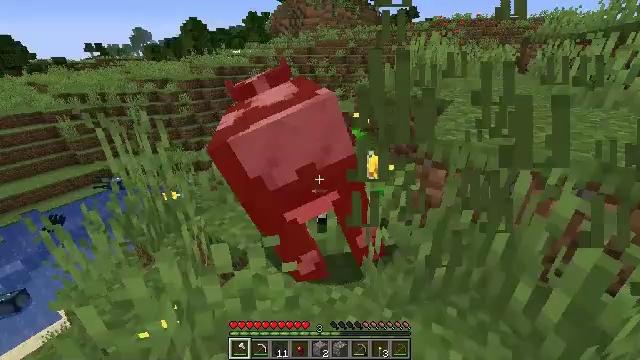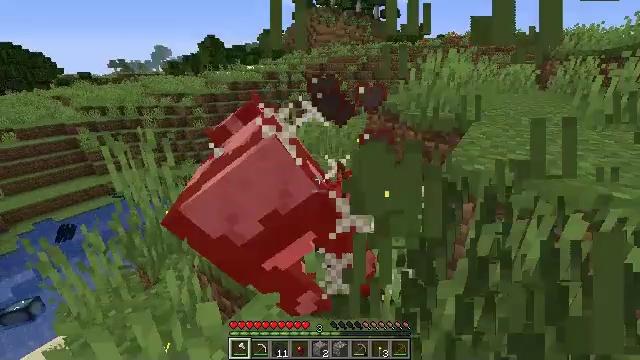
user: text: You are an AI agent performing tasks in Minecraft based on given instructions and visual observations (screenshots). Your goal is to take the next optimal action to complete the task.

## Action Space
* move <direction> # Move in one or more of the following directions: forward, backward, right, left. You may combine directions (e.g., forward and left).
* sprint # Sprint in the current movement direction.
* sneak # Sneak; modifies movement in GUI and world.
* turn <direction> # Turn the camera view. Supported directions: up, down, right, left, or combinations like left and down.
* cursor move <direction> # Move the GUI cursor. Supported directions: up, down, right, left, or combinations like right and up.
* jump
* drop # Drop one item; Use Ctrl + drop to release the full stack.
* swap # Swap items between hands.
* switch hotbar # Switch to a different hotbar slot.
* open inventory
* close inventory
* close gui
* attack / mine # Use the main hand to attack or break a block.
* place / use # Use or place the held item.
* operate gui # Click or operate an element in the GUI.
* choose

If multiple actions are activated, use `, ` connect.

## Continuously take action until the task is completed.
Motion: motion action
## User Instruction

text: Gather tall grass by hitting it.
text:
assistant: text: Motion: move forward, turn left and up
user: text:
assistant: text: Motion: no_op